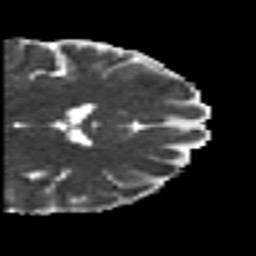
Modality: MD
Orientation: coronal
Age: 20
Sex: female
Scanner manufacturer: siemens
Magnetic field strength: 3 T
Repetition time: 7 s
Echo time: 0.0926 s